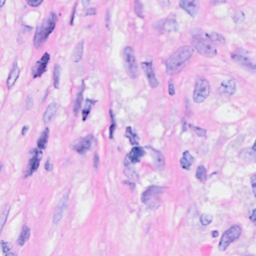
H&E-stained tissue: Breast